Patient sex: F
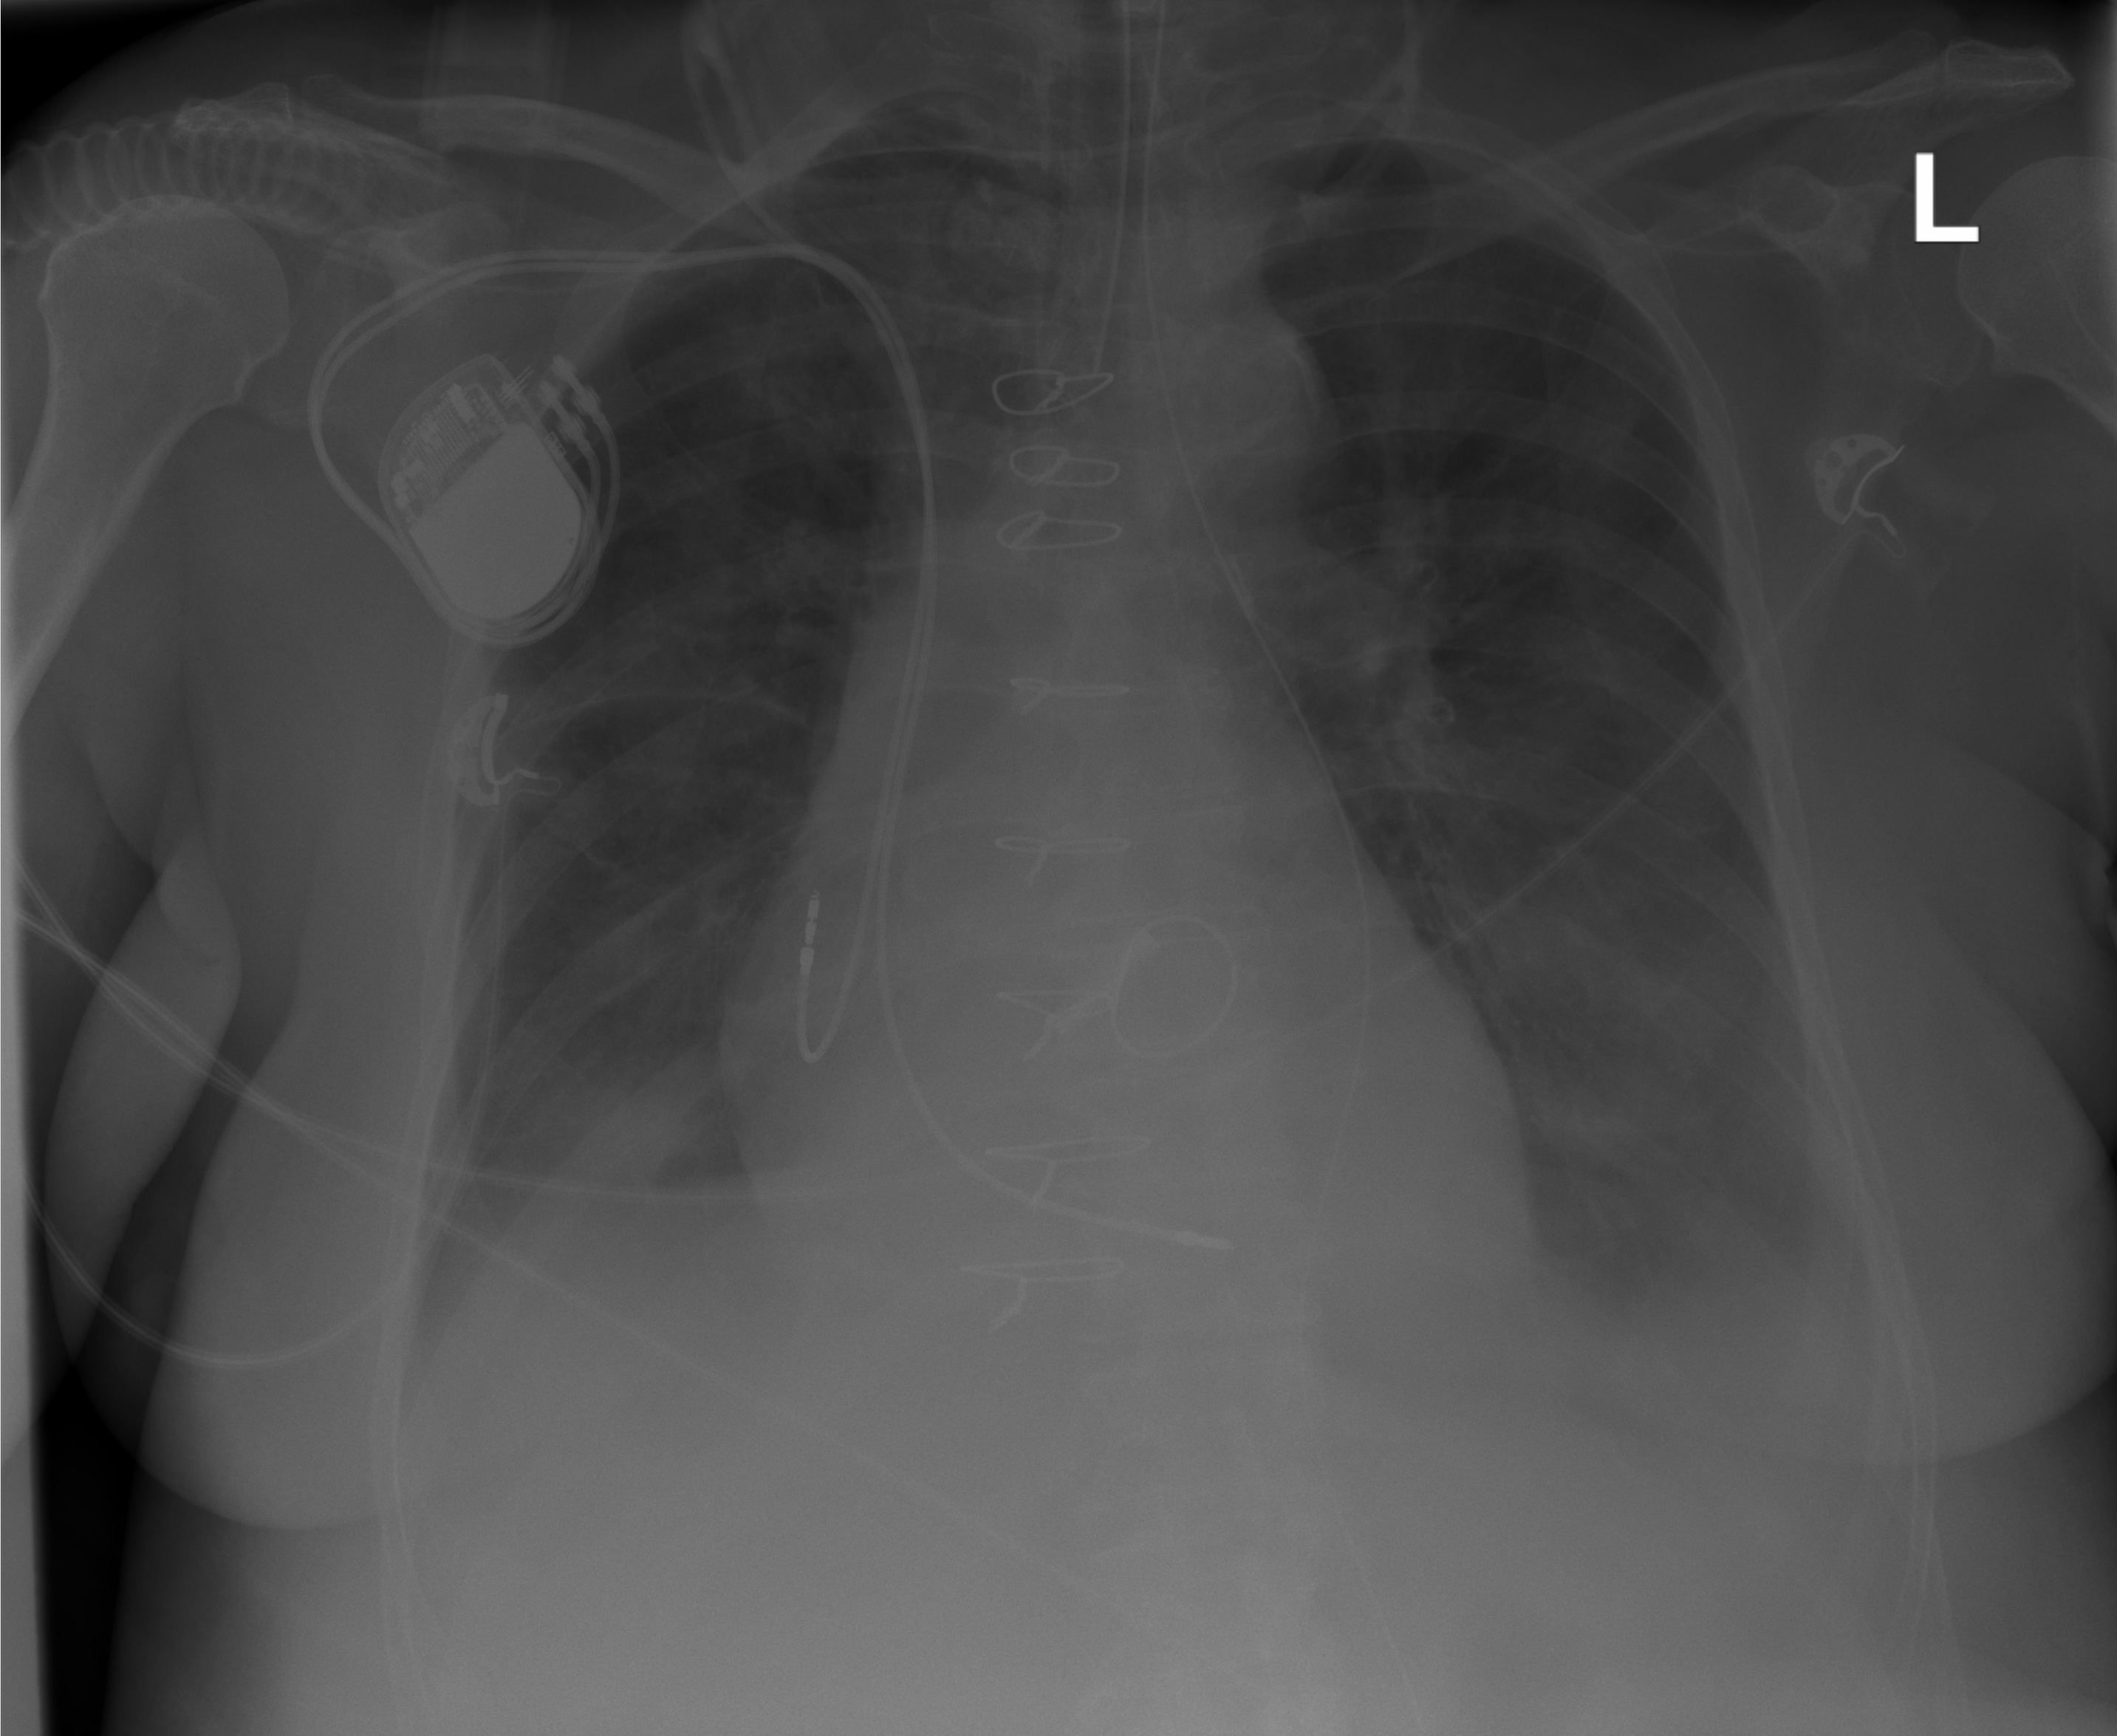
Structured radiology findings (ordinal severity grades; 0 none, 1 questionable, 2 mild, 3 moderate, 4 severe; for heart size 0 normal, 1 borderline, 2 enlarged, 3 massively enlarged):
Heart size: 0
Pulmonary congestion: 0
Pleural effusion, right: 2
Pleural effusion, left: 2
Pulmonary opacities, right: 0
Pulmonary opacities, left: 0
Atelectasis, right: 0
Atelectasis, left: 0